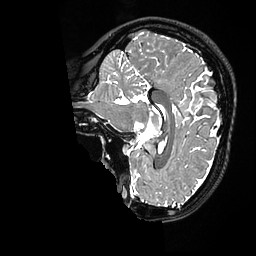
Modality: T2w
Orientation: sagittal
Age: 22
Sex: female
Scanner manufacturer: ge
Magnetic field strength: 3 T
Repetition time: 3.202 s
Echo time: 0.0669 s